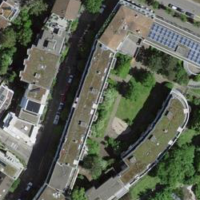
EUNIS habitat code: 53
Species observed at this site:
Allium ursinum
Geum urbanum
Caltha palustris
Trifolium repens